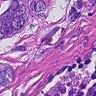
Metastatic tissue present: yes